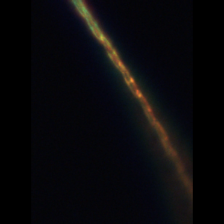
Taxon: Psuedo-nitzschia
Group: Diatoms